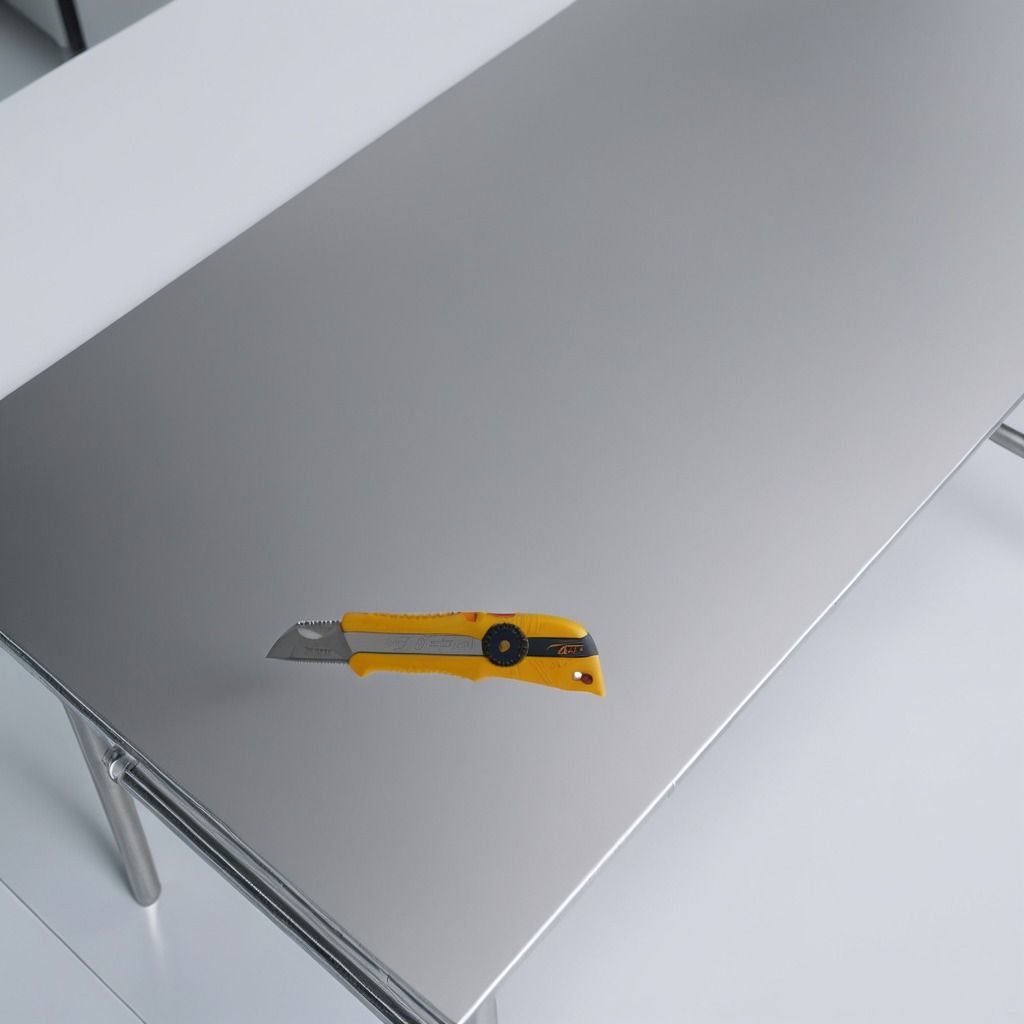
A utility knife is lying on the stainless steel table.